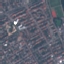
Land use / land cover class: Residential